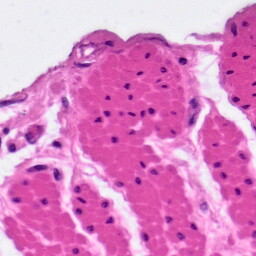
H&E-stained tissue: Pancreatic